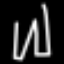
Label: pants